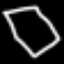
Label: octagon